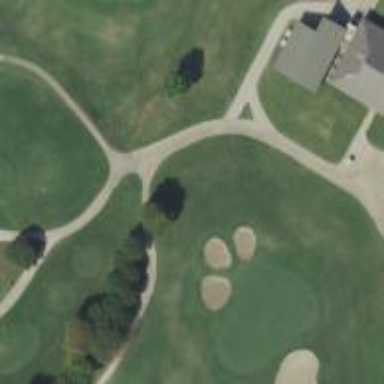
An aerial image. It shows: Service road used as golf cart path.